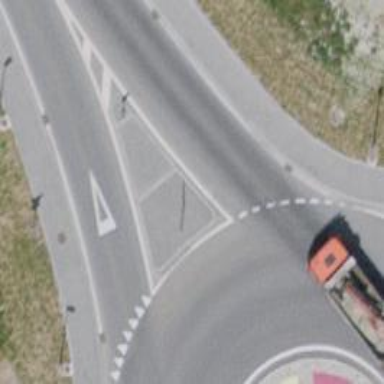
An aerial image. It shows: Unmarked footway crossing with traffic island.